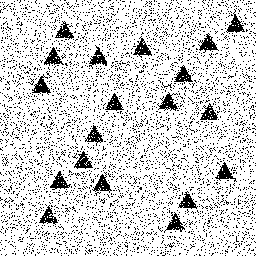
Squares: 0
Triangles: 19
Stars: 0
Total shapes: 19